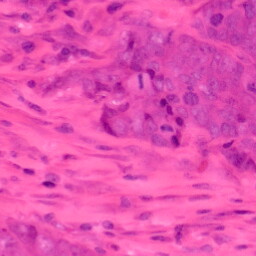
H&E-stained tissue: Colon